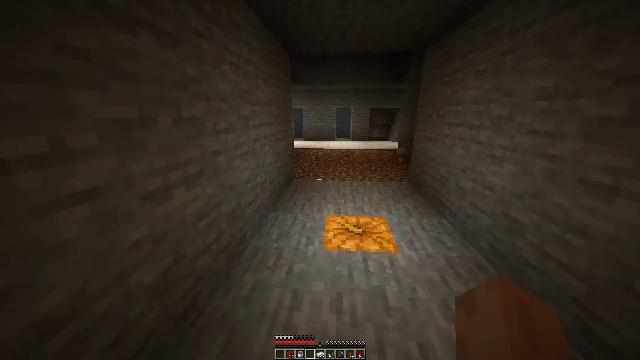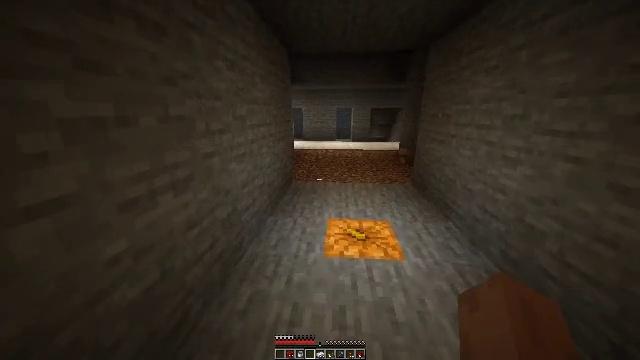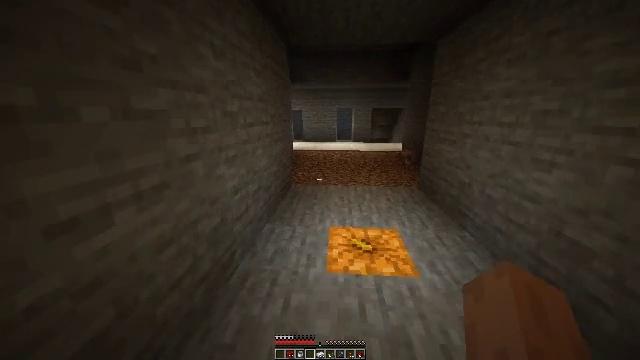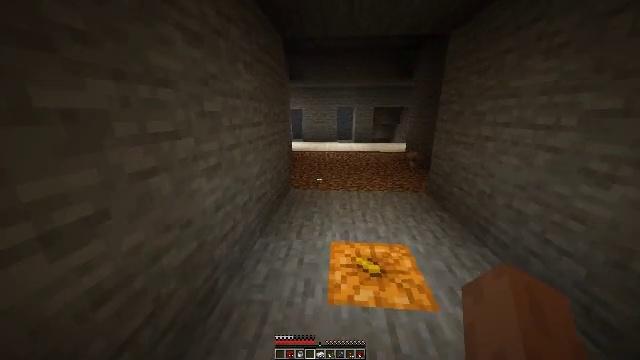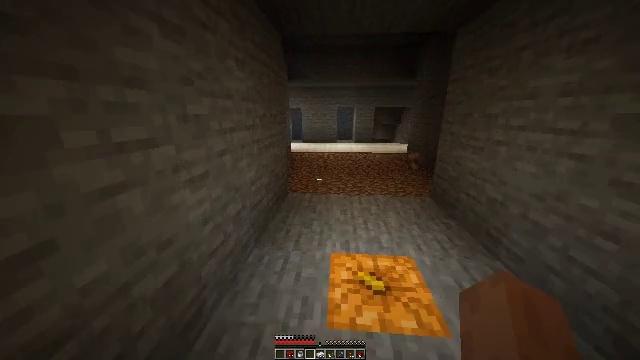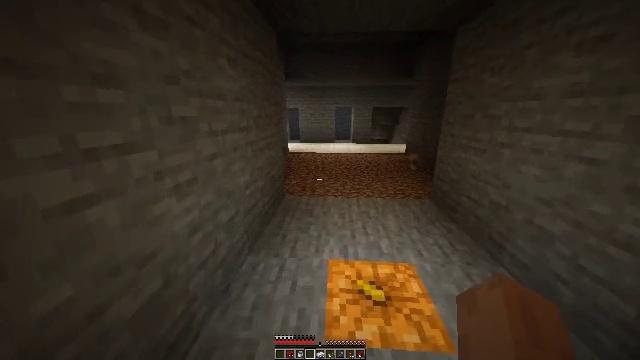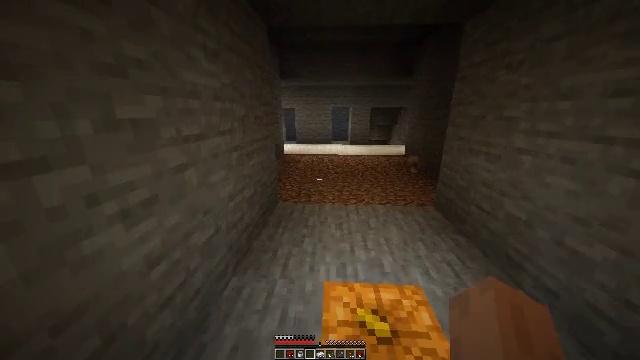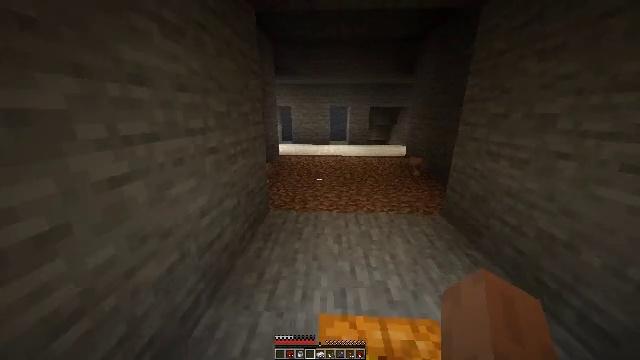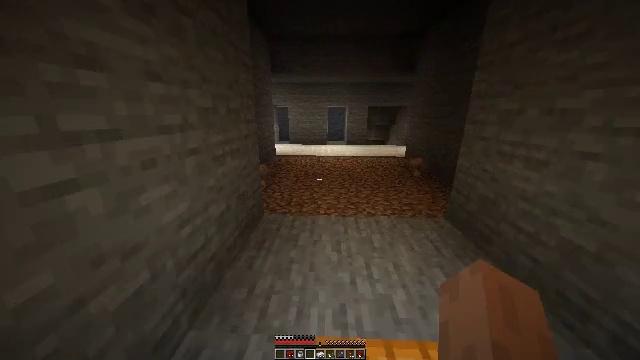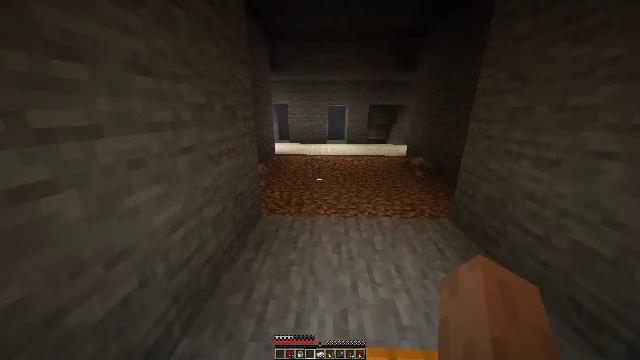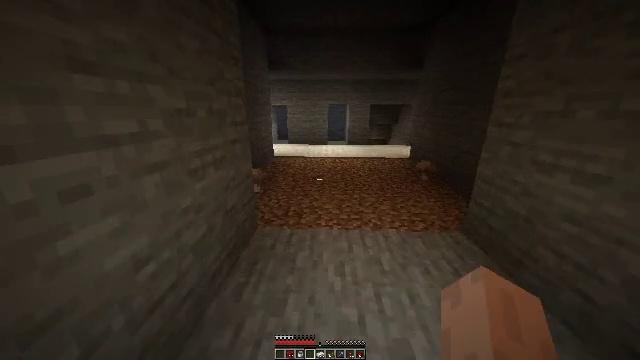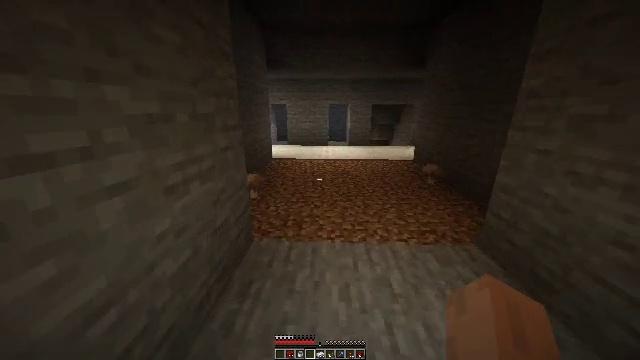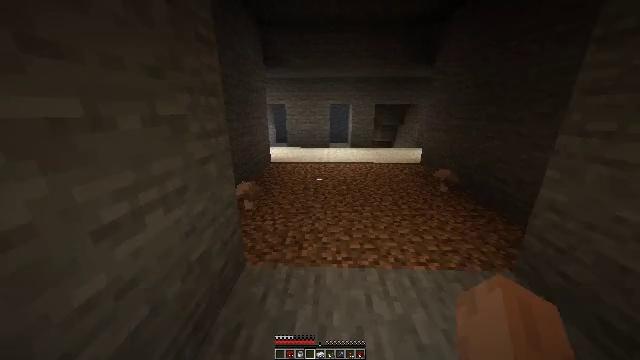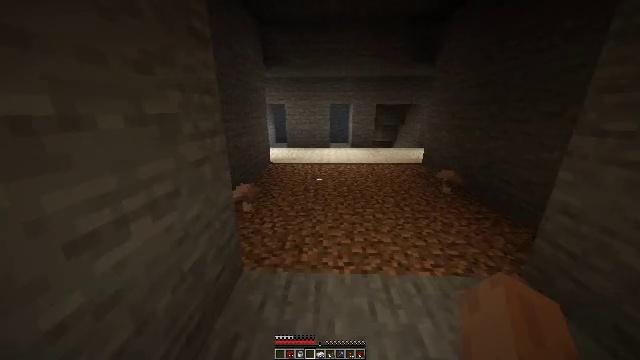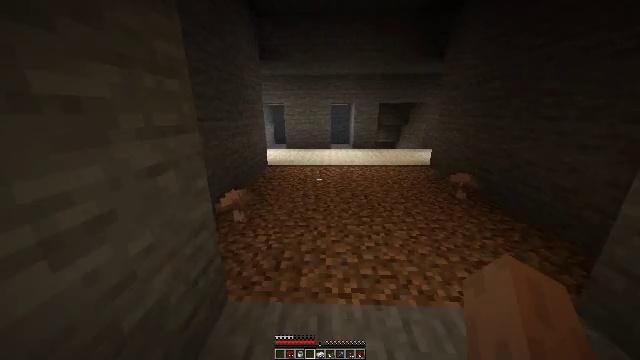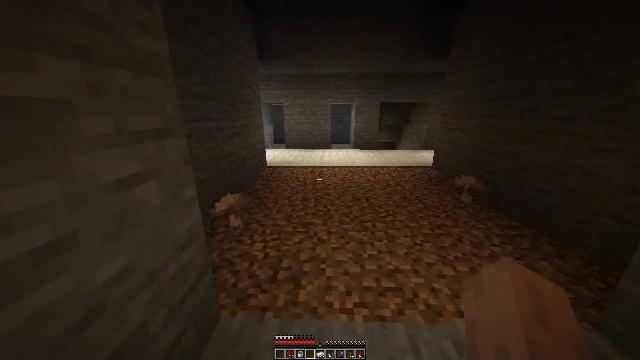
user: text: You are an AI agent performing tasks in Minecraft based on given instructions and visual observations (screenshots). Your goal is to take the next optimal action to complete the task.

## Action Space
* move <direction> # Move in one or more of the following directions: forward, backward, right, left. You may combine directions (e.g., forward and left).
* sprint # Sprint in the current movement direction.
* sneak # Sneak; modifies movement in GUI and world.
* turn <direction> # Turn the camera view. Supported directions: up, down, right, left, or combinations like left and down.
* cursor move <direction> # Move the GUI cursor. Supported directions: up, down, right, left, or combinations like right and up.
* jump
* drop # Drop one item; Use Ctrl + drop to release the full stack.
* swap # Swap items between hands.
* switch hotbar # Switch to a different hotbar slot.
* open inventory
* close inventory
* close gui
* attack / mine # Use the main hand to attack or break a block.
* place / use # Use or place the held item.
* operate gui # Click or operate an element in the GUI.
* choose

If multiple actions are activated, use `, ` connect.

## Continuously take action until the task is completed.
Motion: motion action
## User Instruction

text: Remove an iron ingot from the inventory.
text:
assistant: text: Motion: move forward
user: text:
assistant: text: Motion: move forward
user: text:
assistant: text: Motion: move forward
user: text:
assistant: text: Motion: move forward
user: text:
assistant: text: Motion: move forward
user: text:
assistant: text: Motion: move forward
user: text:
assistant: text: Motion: move forward
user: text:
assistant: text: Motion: move forward
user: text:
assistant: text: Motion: move forward
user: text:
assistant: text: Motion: move forward
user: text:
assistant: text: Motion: move forward
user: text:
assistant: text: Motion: move forward
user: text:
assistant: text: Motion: move forward
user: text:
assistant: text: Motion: move forward
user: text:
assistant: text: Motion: move forward
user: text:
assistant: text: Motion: move forward
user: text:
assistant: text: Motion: move forward
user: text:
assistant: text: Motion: move forward, turn right
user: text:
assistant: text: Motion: move forward, turn right
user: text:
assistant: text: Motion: move forward
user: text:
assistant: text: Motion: move forward
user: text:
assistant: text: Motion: move forward
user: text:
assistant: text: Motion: move forward
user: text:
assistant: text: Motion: move forward
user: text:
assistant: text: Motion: move forward, turn right
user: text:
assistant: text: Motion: move forward, turn right
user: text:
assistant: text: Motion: move forward, turn right
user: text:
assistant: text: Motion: move forward, turn right
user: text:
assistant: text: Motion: move forward
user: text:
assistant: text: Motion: move forward